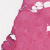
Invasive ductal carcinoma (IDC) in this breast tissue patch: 0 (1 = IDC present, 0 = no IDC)